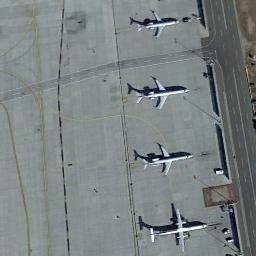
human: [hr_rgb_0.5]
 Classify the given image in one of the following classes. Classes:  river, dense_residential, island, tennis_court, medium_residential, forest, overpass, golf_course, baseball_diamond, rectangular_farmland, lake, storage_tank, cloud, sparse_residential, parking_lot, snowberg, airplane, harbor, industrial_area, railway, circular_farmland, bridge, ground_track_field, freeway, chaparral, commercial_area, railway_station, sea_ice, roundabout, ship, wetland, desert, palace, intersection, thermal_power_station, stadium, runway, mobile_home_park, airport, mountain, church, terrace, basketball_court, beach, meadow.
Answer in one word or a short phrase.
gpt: airplane